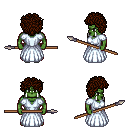
a pixel art fantasy rpg character, male body template, orc, green skin, underdress, teal pants, brown curly afro hairstyle, white slippers, spear, four views (front, back, left, right), 2x2 character sprite sheet, small pixel art, hard edges, no anti-aliasing